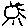
Label: sun